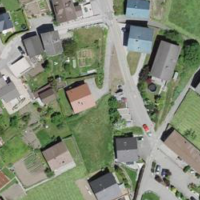
EUNIS habitat code: 54
Species observed at this site:
Urtica dioica